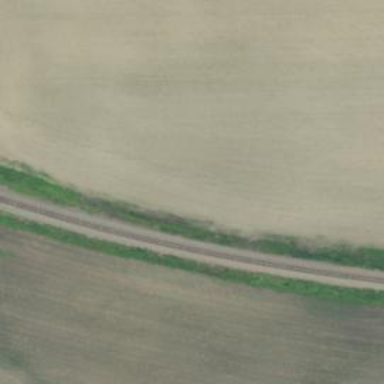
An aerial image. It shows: Railway track.